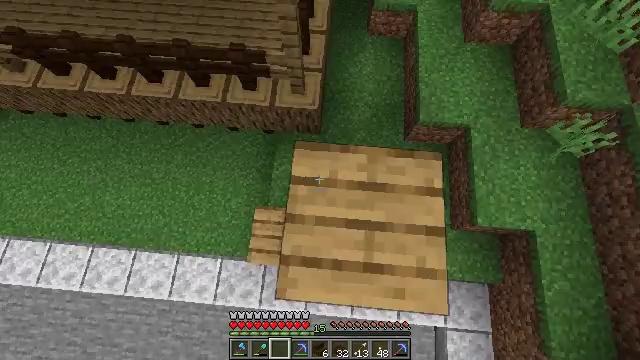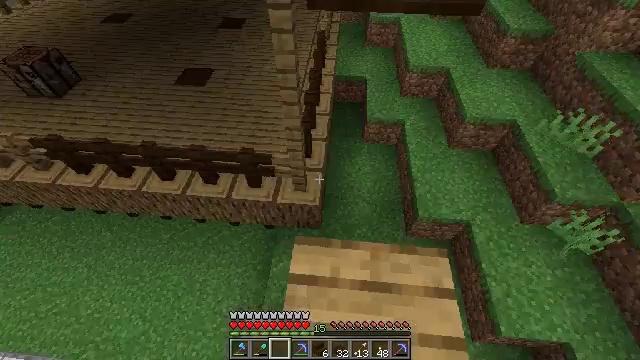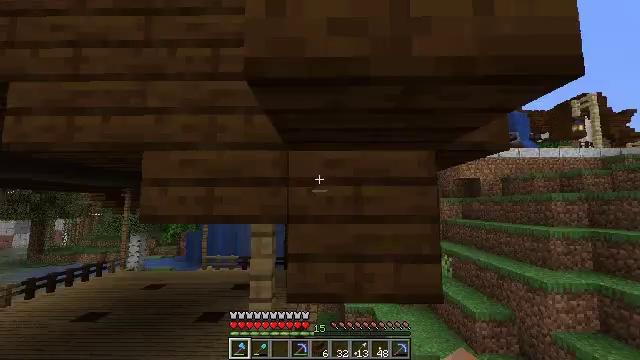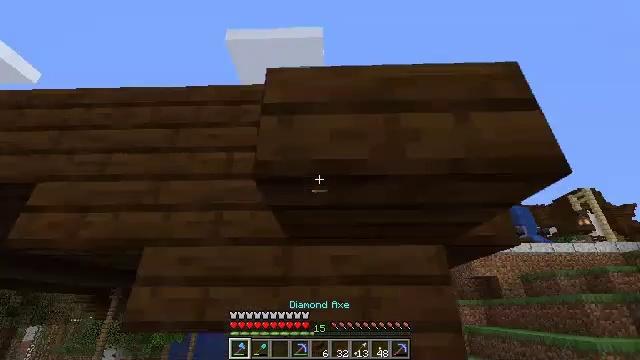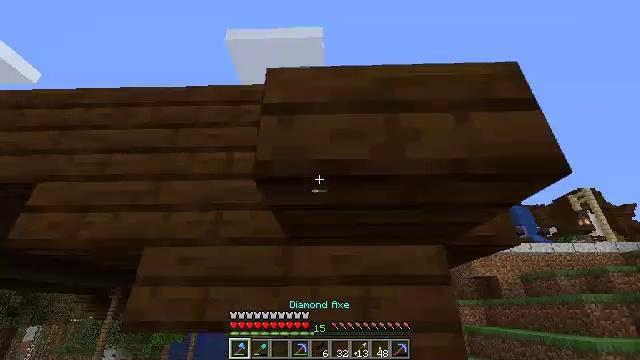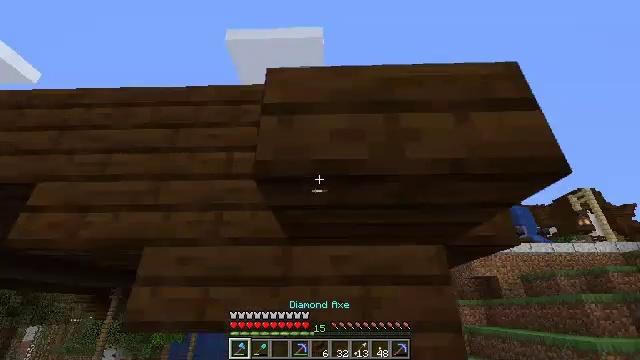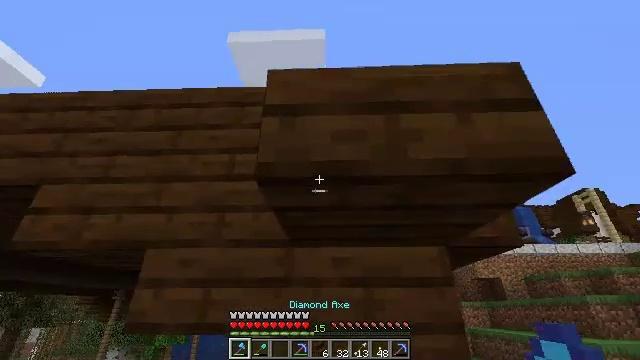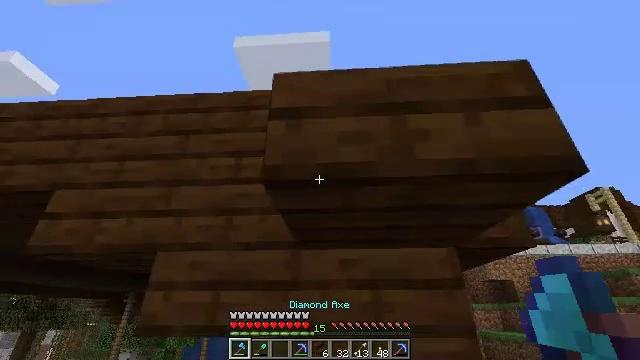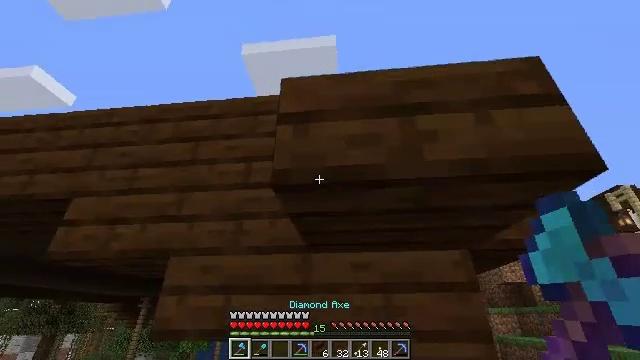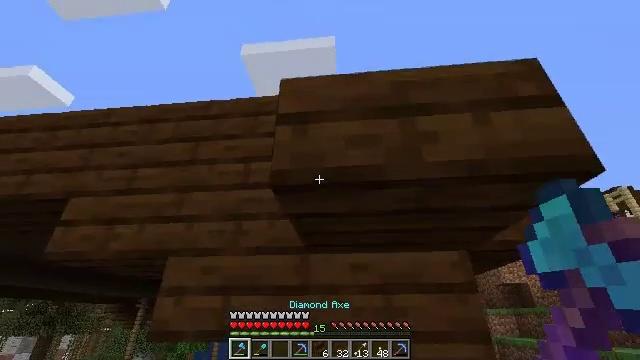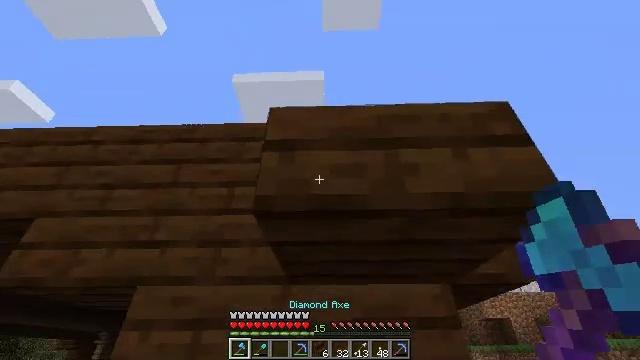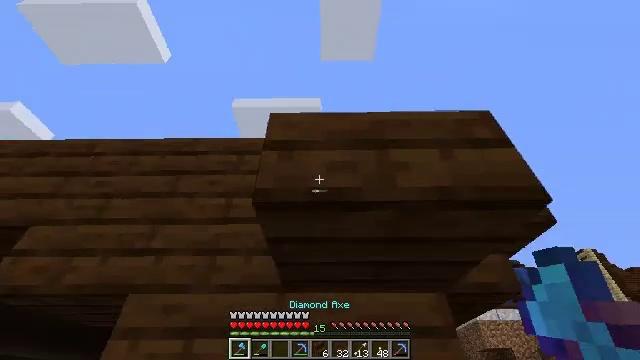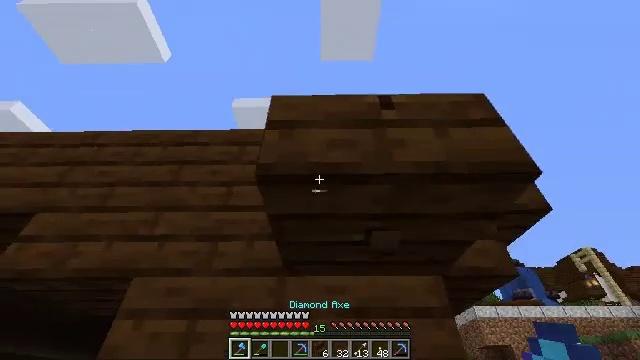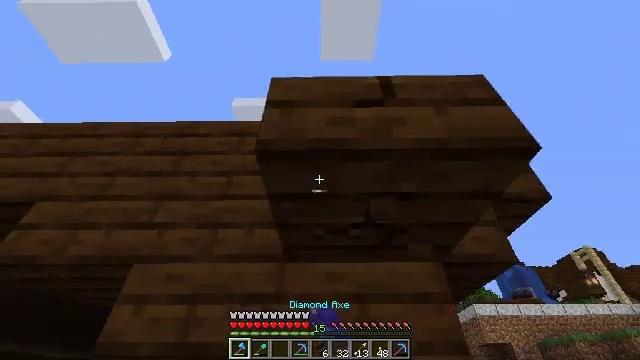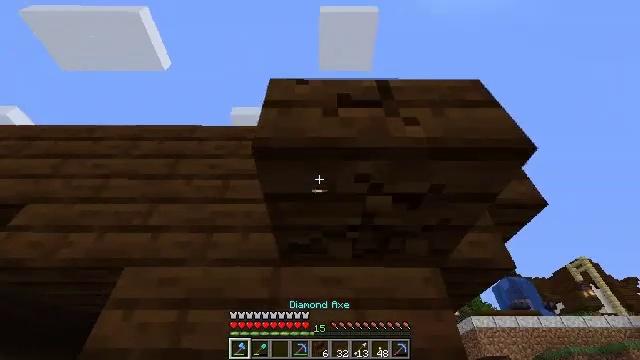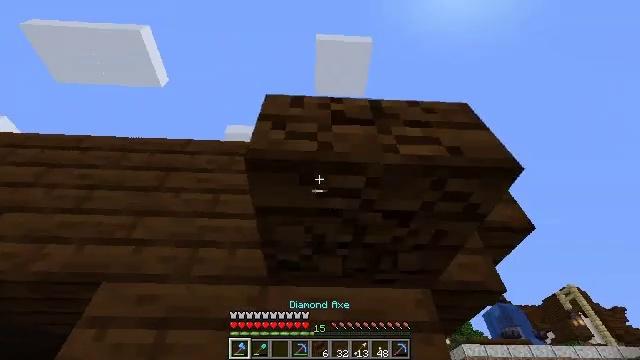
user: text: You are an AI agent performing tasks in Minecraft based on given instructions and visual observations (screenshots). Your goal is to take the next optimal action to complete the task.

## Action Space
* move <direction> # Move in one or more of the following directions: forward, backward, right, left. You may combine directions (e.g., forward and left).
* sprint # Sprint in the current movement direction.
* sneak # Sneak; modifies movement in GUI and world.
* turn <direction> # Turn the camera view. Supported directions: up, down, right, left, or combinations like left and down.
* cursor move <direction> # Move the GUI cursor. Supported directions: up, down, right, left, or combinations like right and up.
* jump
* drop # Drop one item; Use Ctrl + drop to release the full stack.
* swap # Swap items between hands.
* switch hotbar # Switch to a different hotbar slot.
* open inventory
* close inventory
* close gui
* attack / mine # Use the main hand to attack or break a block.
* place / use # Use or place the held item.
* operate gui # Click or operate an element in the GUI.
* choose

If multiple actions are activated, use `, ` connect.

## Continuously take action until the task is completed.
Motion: motion action
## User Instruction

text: Collect the dark oak stairs by mining.
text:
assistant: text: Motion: turn up
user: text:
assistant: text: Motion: turn right and up, switch to hotbar 1
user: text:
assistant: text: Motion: turn up, switch to hotbar 1
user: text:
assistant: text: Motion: no_op
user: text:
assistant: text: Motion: no_op
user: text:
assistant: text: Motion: no_op
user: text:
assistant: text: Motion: turn left
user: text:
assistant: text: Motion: turn left
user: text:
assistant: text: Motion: no_op
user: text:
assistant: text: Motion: sneak, turn right and up
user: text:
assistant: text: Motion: move forward, sneak, turn right and up
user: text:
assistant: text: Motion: move forward, sneak, attack / mine
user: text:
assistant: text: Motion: move forward, sneak, attack / mine
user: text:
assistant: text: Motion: sneak, turn up, attack / mine
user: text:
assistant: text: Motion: sneak, turn right and up, attack / mine
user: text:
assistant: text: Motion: sneak, turn up, attack / mine
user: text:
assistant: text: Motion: sneak, attack / mine
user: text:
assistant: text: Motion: sneak, attack / mine
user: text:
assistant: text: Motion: sneak, attack / mine
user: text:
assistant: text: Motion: sneak, attack / mine
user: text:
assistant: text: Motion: sneak, attack / mine